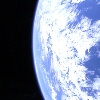
Label: cloud